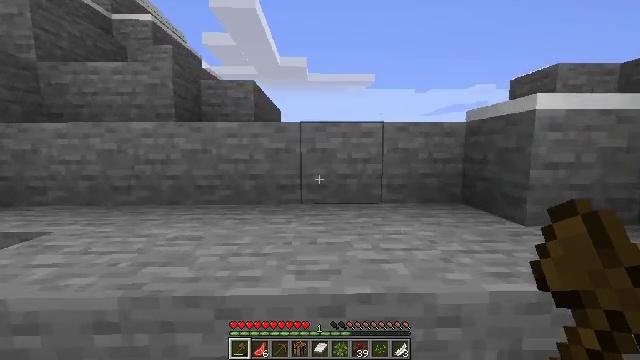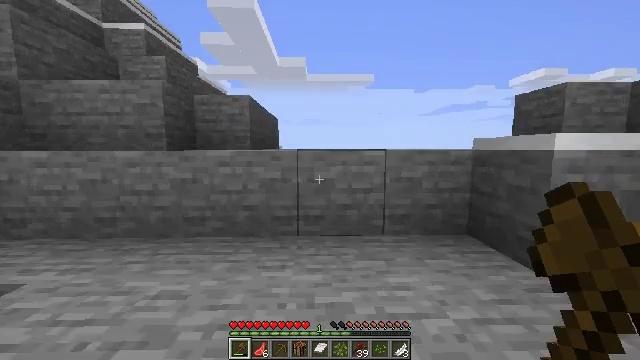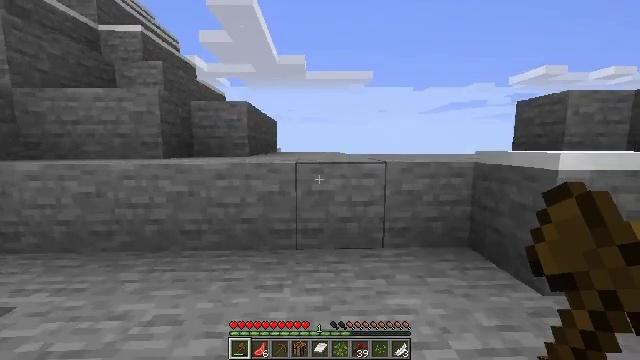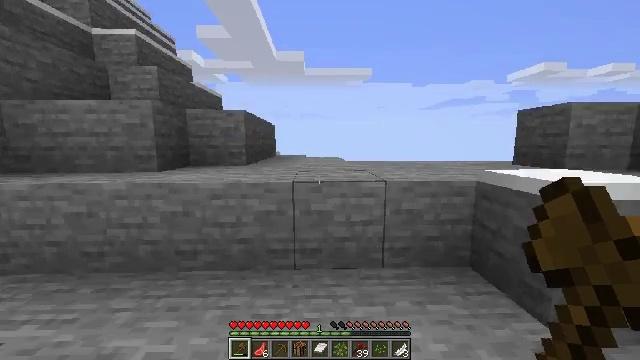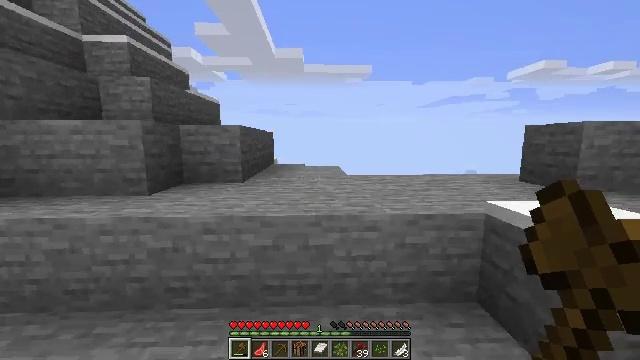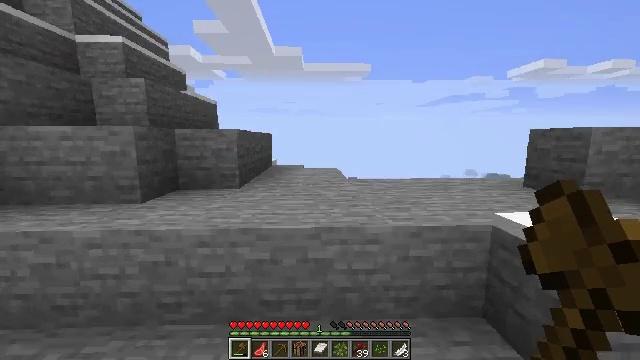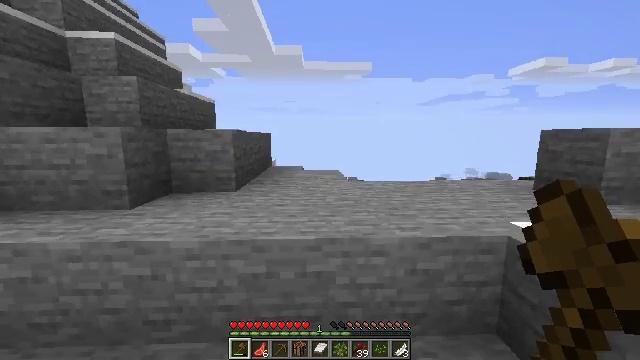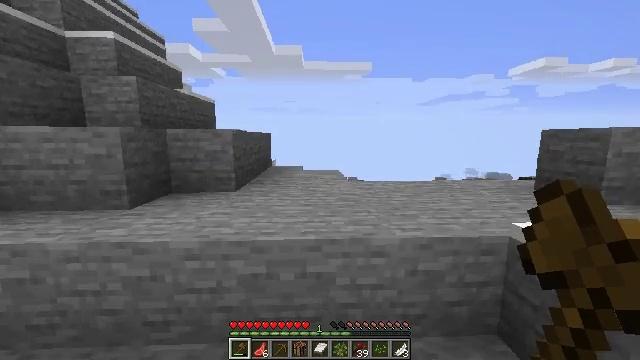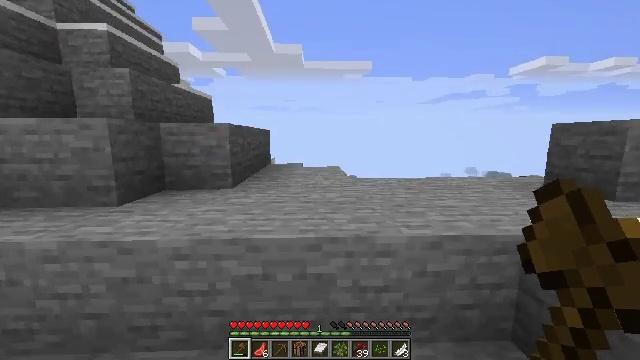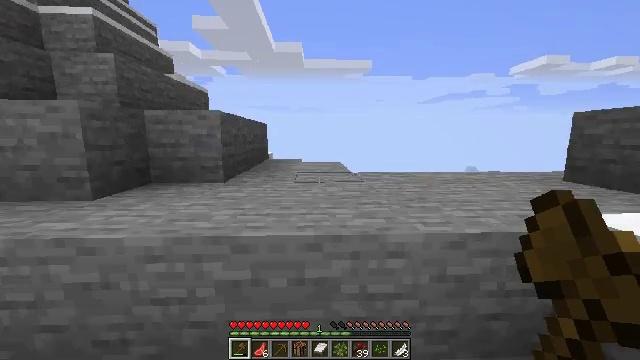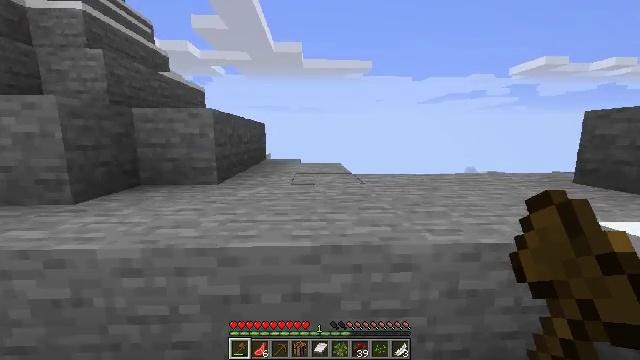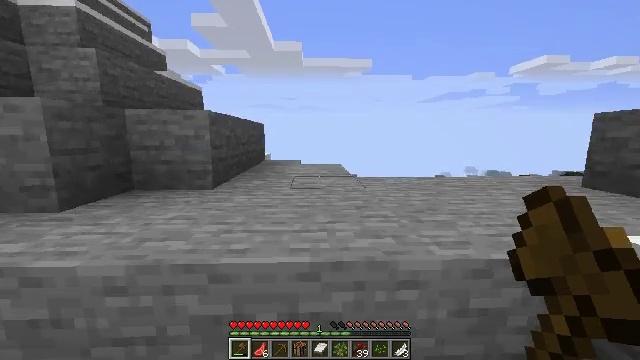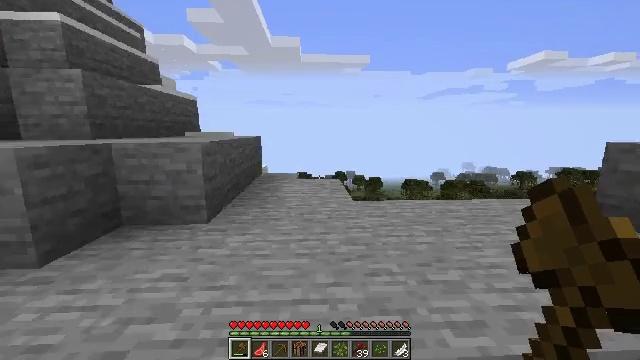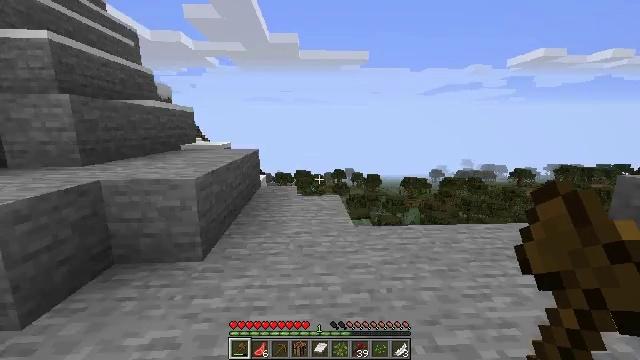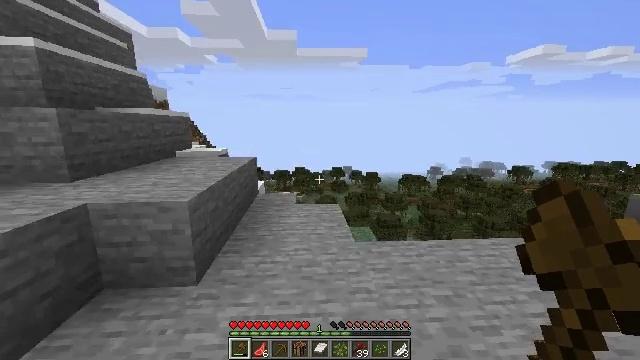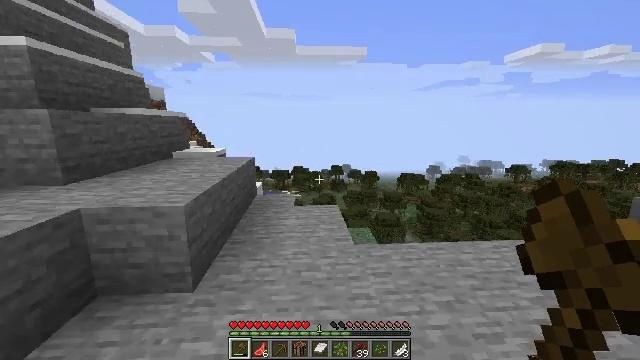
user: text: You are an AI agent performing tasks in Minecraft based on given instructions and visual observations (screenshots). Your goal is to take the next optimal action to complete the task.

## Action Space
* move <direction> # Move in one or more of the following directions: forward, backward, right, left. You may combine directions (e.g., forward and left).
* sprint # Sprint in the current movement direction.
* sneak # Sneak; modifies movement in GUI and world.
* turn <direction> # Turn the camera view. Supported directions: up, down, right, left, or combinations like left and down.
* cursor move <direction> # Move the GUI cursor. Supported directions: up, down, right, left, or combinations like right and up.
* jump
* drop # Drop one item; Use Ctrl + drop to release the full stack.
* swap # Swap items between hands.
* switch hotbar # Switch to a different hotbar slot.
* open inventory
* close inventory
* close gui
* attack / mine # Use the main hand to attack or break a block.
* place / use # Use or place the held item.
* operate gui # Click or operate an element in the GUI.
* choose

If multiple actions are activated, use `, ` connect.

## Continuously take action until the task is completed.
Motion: motion action
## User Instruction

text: Break the red sand block.
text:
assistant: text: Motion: move forward, jump
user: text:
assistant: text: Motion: move forward, jump
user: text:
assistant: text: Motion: move forward, jump
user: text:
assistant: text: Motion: move forward, jump
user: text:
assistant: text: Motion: move forward
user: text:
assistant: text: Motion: move forward
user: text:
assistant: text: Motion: move forward
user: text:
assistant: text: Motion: move forward
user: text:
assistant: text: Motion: move forward
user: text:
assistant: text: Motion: move forward
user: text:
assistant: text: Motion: move forward, jump
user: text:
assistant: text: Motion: move forward, jump
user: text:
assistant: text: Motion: move forward, jump
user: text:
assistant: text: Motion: move forward, jump
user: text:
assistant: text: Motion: move forward
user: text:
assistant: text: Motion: move forward
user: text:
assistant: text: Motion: move forward
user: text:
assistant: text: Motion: move forward
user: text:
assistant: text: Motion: move forward
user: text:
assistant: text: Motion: move forward
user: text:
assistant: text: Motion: move forward
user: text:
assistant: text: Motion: move forward
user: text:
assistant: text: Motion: move forward
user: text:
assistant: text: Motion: move forward
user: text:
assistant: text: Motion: move forward
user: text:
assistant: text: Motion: move forward
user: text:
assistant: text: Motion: move forward
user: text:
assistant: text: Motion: move forward
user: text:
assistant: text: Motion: move forward
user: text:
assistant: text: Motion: move forward